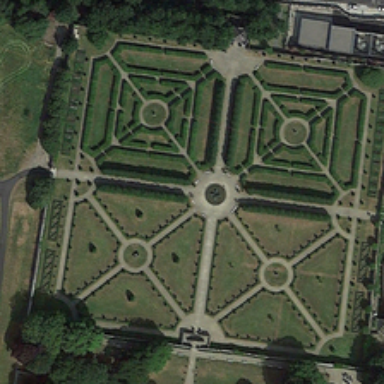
Some green trees are around a square square with green meadows .